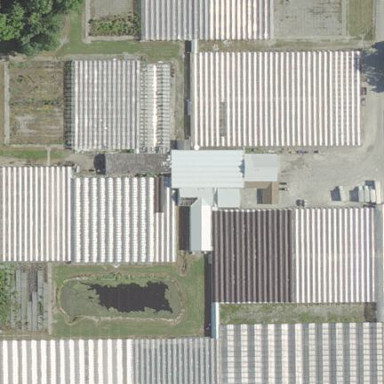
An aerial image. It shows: Area dedicated to greenhouse horticulture.